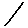
Label: line